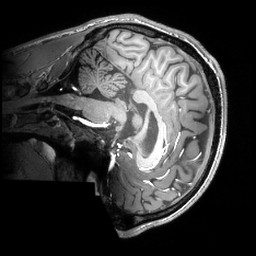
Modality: T1w
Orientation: sagittal
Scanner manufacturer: philips
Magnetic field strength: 7 T
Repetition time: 0.008 s
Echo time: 0.001974 s